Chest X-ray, PA view. Patient: 62 years old, sex M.
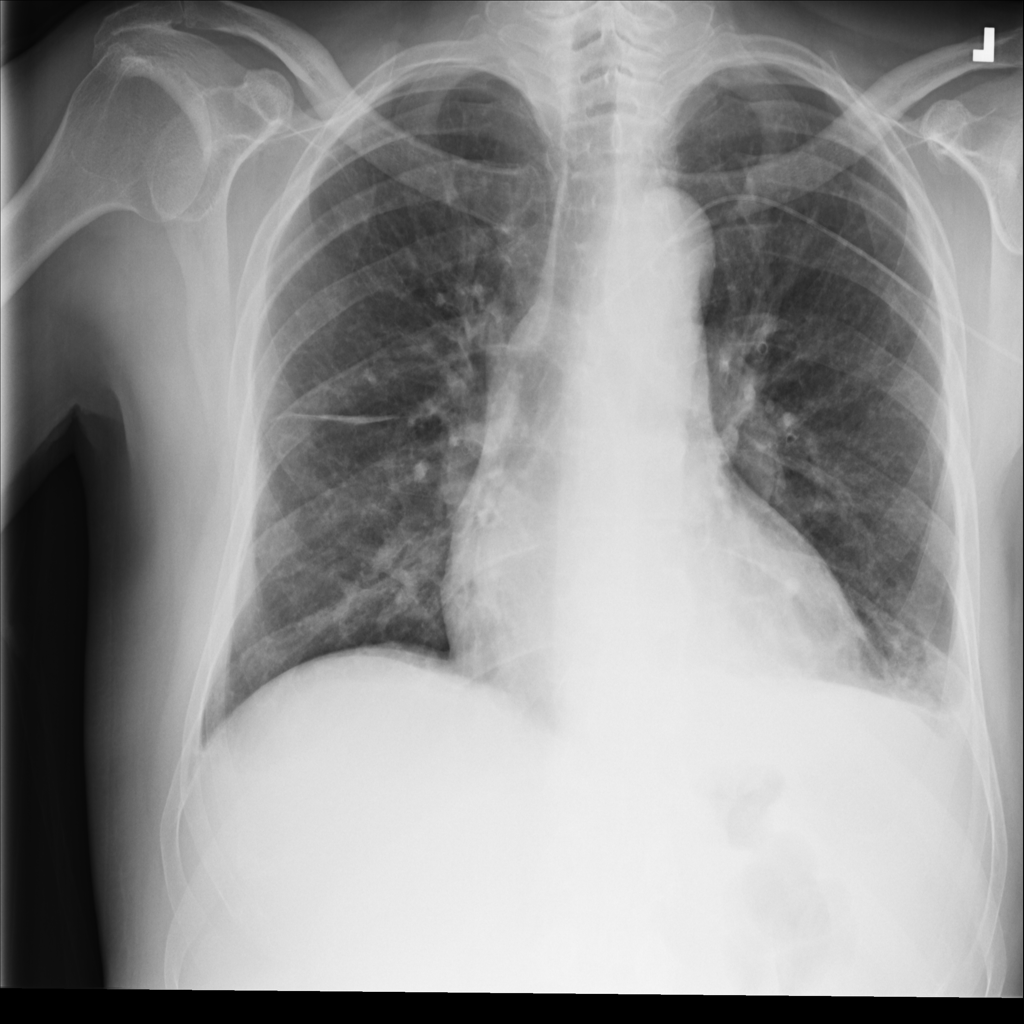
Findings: Atelectasis, Effusion